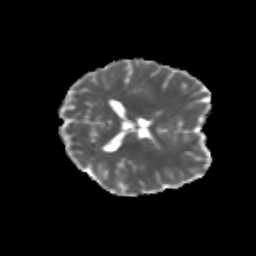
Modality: MD
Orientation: axial
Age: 23
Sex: female
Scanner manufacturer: siemens
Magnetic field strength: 3 T
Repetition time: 3.5 s
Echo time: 0.113 s